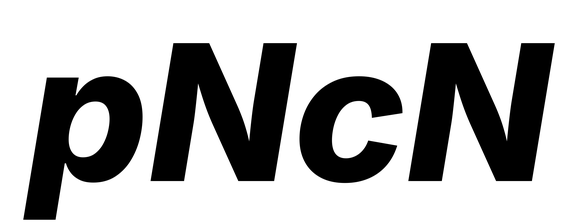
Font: Inter-Italic_ExtraBold_Italic